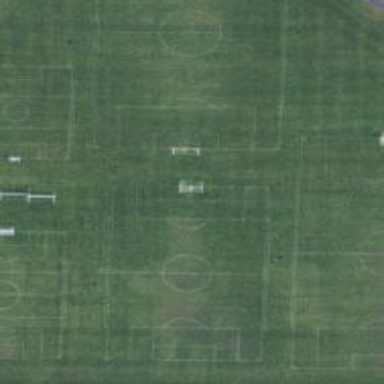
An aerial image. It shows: Soccer pitch designated for leisure and sports activities.